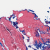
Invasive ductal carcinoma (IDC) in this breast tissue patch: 0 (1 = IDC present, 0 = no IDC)